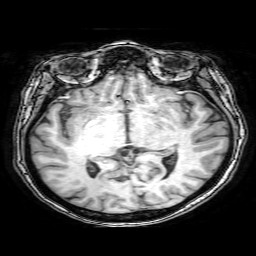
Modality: T1w
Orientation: coronal
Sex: female
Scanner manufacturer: philips
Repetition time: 0.008085 s
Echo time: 0.00369 s